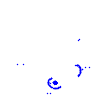
Particle: pion